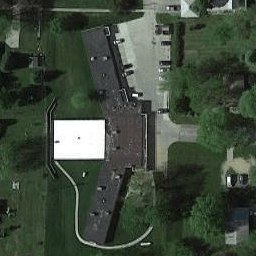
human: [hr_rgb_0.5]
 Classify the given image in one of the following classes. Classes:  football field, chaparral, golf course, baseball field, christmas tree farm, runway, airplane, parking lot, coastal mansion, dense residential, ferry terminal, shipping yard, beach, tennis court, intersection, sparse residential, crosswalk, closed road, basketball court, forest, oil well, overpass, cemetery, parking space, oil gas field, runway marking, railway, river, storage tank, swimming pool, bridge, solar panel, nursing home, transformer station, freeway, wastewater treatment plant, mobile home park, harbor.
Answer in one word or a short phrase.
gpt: nursing home